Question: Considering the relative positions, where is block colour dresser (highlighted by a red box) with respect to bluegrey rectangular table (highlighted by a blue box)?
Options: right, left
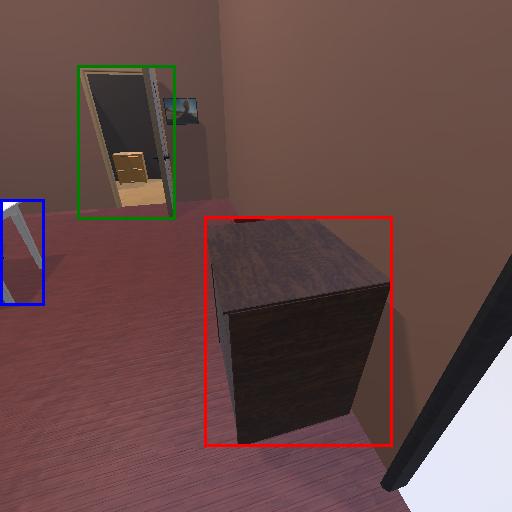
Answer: right